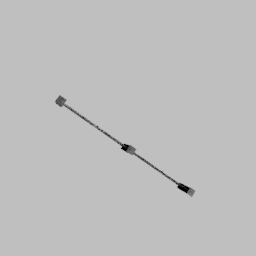
Label: architecture